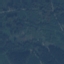
Land use / land cover: Forest